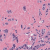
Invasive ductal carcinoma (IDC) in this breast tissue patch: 1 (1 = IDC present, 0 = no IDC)